Interaction volume radius: 5 \u00c5
Interaction volume height: 15 \u00c5
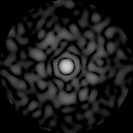
Disorder parameter: 0.8613